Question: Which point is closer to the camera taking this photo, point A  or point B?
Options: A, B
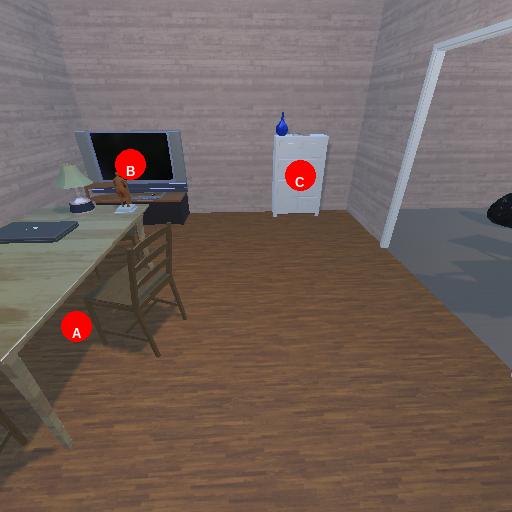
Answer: A